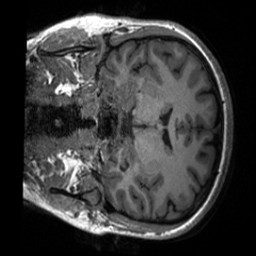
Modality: T1w
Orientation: coronal
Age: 26
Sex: female
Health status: healthy
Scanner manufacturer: siemens
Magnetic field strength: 3 T
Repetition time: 2 s
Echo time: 0.00232 s